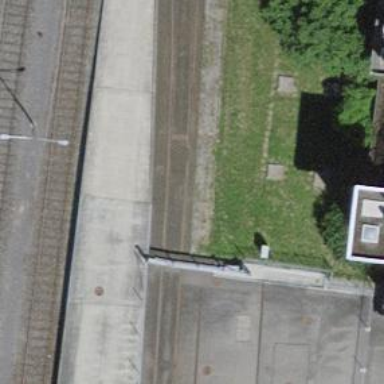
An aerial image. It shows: Railway switch.